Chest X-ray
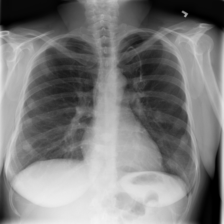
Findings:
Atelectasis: negative
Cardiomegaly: negative
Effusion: negative
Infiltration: negative
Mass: negative
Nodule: negative
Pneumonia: negative
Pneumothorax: negative
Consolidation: negative
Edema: negative
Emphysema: negative
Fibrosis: negative
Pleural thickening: negative
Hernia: negative